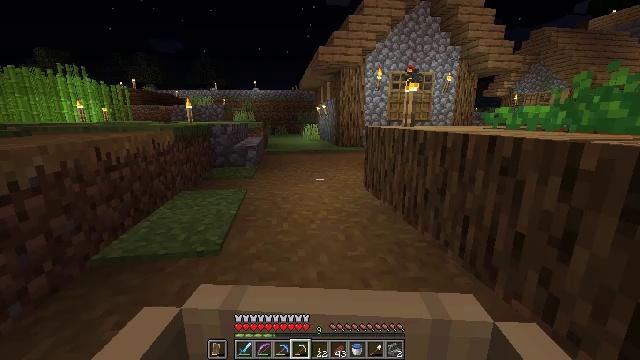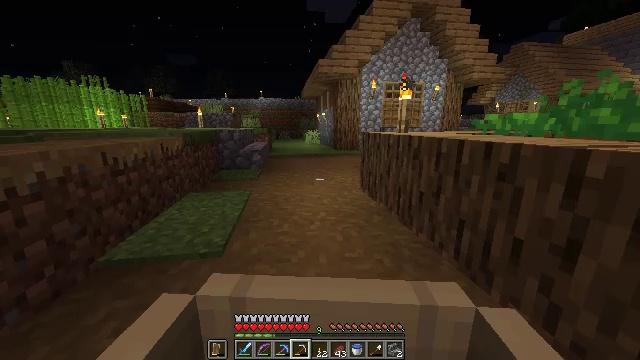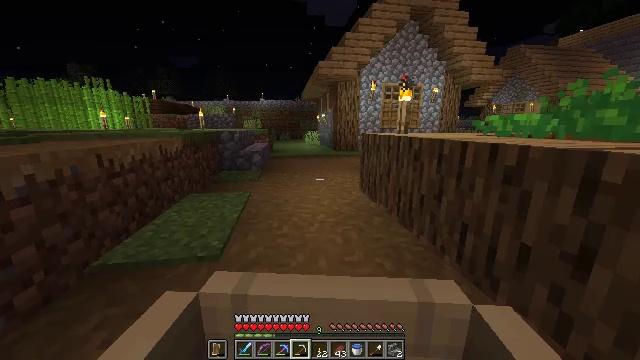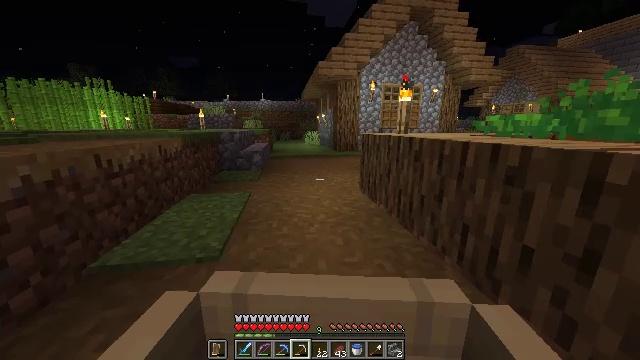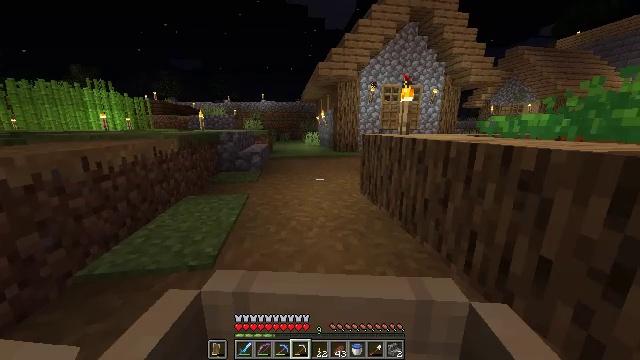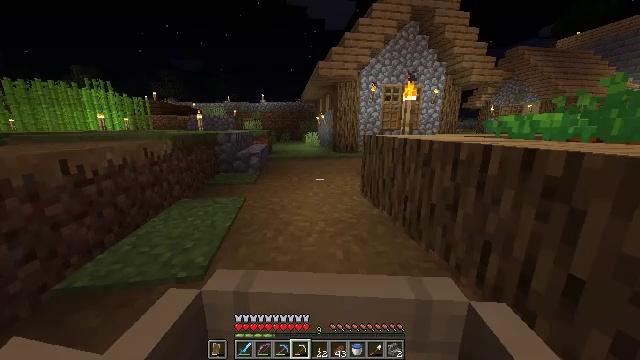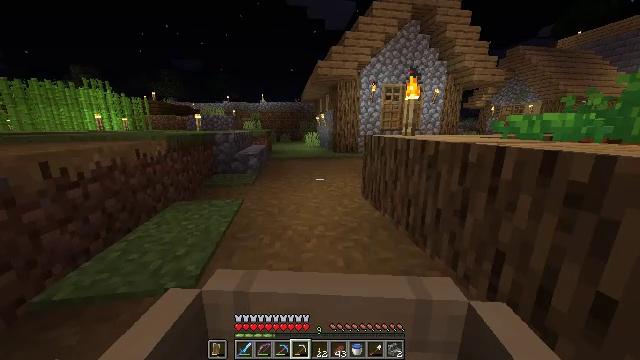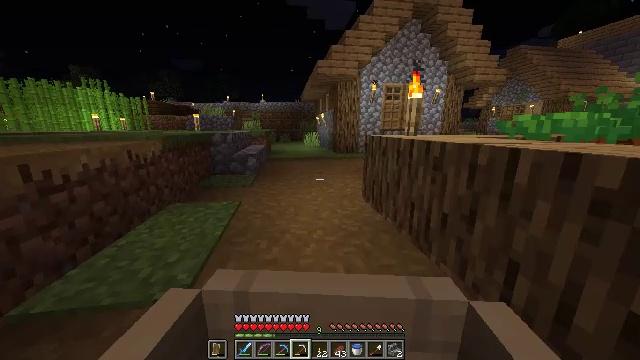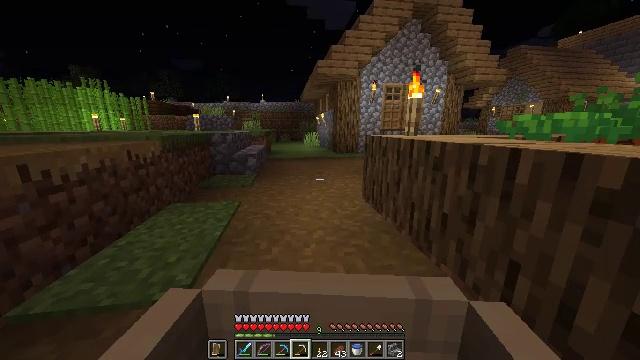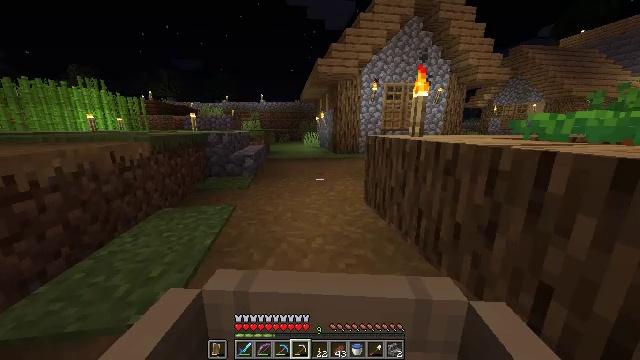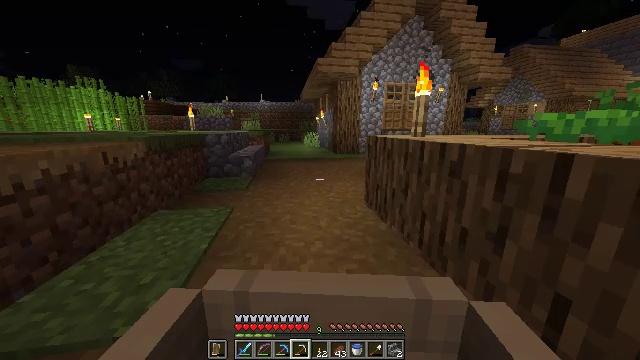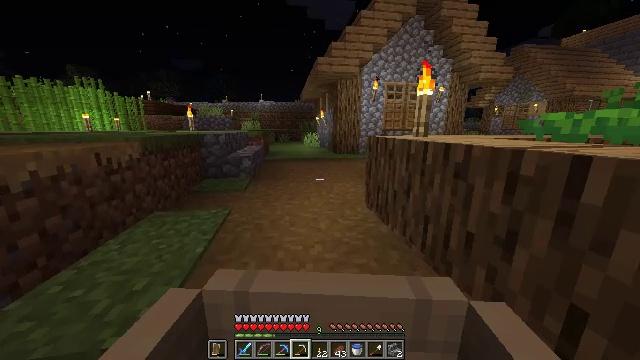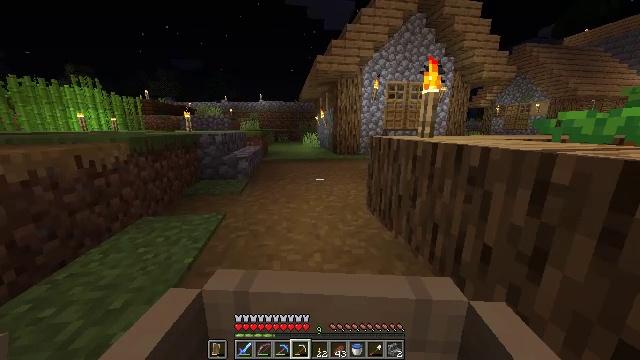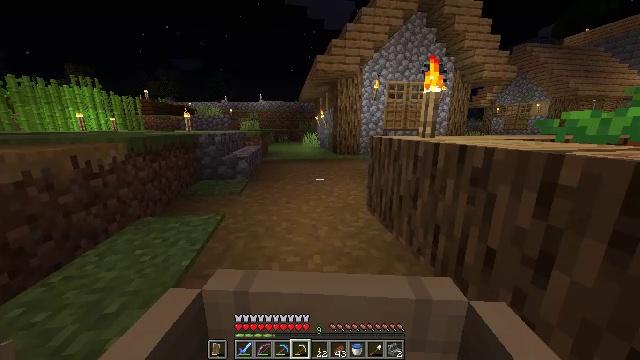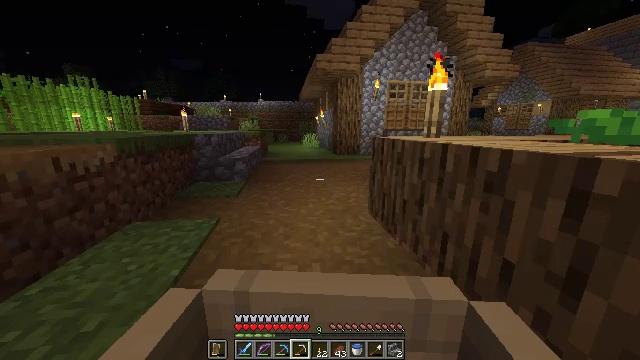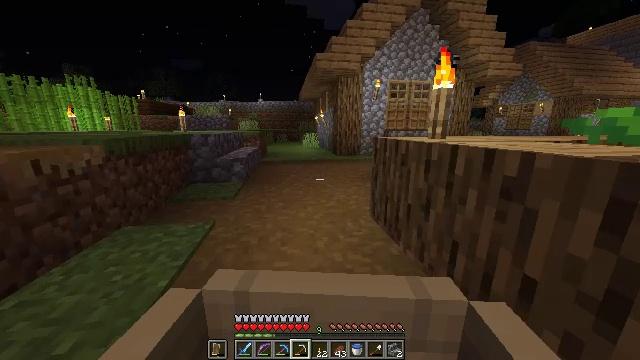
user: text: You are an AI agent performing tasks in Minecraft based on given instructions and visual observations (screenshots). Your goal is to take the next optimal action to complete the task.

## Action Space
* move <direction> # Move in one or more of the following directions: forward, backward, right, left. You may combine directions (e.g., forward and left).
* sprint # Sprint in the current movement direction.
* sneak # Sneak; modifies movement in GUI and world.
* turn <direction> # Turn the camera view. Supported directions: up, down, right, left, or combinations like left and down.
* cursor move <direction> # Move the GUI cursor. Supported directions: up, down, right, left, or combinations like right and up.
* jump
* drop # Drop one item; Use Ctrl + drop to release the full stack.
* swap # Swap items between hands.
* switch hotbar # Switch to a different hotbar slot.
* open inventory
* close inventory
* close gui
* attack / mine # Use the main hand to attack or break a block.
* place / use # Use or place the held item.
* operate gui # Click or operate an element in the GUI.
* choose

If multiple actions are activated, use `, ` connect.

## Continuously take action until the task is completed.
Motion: motion action
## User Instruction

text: Attack the oak pressure plate to pick it up.
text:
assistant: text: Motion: move forward, sprint
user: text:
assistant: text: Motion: move forward, sprint
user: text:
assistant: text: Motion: move forward, sprint
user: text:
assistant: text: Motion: move forward, sprint
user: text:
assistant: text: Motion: move forward, sprint
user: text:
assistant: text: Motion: move forward, sprint
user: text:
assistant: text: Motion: move forward, sprint
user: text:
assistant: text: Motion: move forward, sprint
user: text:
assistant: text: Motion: move forward, sprint
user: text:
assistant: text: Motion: move forward, sprint
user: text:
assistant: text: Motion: move forward, sprint
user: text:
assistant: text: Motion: move forward, sprint
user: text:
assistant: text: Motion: move forward, sprint
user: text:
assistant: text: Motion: move forward, sprint
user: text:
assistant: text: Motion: move forward, sprint
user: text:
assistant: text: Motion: move forward, sprint
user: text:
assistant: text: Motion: move forward, sprint
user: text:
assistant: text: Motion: move forward, sprint
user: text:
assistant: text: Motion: move forward, sprint
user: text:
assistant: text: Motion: move forward, sprint
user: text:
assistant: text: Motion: move forward, sprint
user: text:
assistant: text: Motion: move forward, sprint
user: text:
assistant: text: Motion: move forward, sprint
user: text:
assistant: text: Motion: move forward, sprint
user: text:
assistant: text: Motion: move forward, sprint
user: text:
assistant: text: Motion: move forward, sprint
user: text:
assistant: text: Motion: move forward, sprint
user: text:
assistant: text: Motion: move forward, sprint
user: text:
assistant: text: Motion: move forward, sprint
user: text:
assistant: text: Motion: move forward, sprint